Question: I installed android studio and when i open an xml file i cant preview it or see pallete
If i go to View-tool windows - palette it wont show again.
I want to see preview of xml file like in eclipse
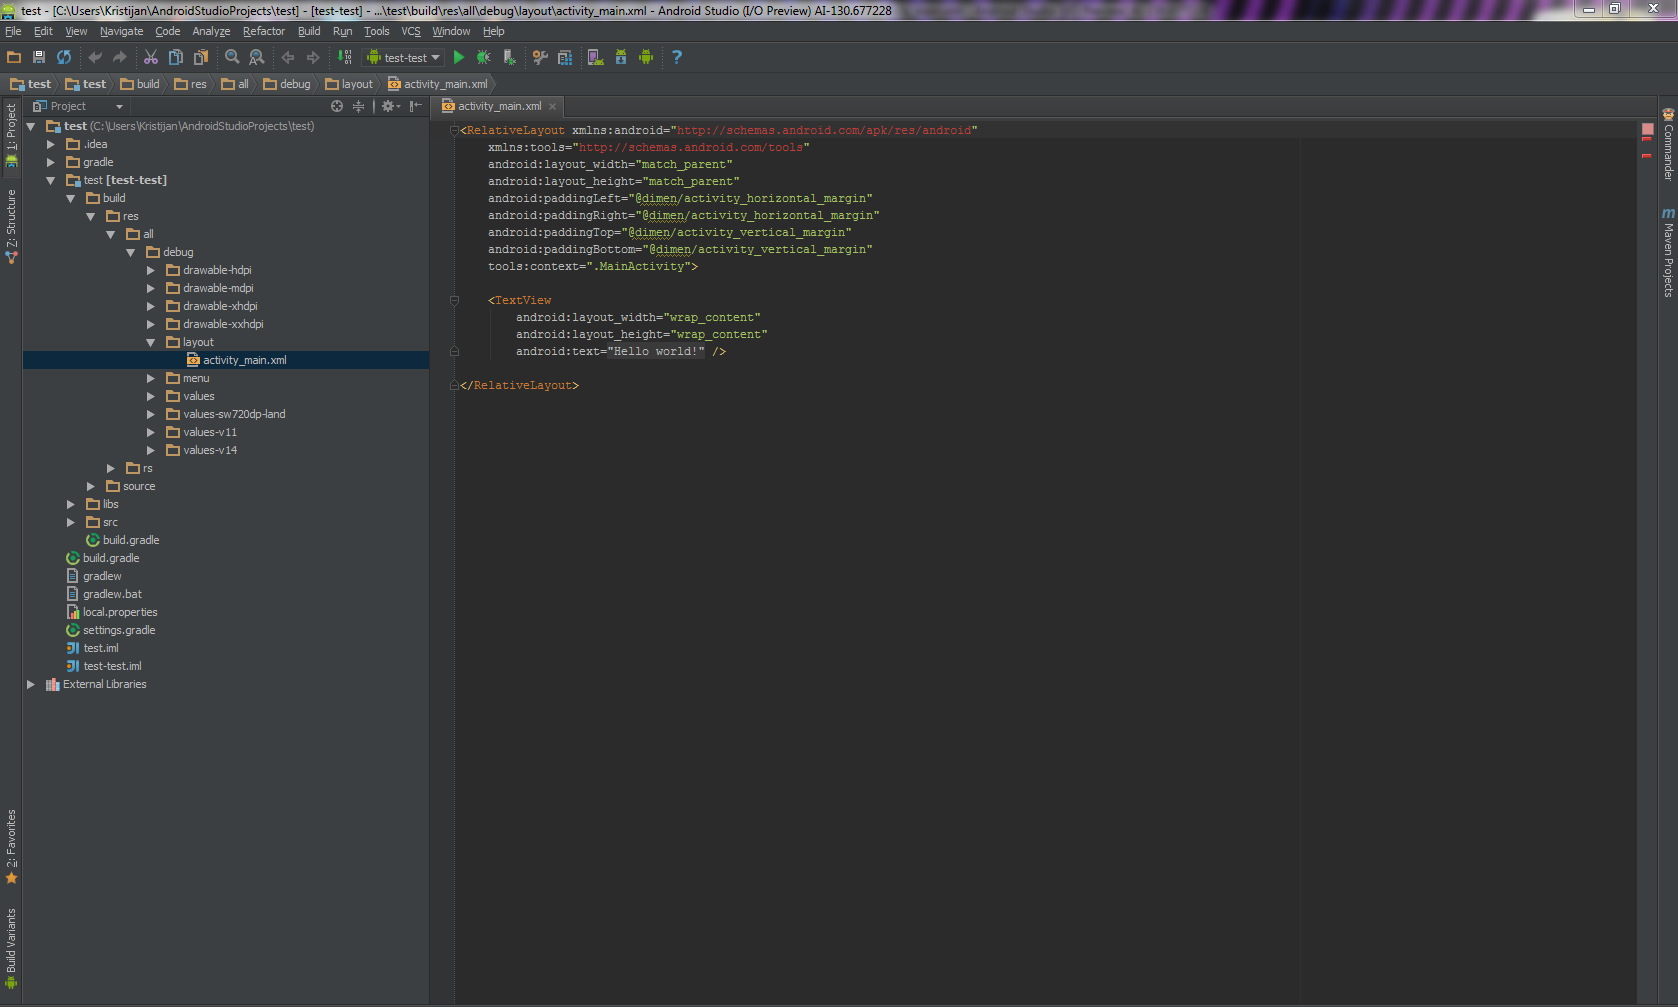
Answer: The issue is you are looking at the XML file located in this project location:
> build/res/all/debug
You need to view it in this location:
> src/main/res/layout